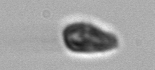
Label: Pseudochattonella_farcimen